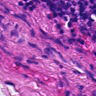
Metastatic tissue present: no